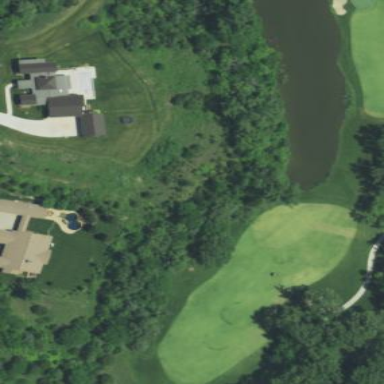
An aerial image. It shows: Golf rough area.